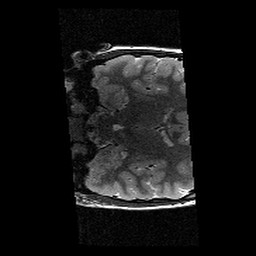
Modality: T2w
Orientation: coronal
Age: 10
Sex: female
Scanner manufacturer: siemens
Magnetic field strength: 3 T
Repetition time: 9.23 s
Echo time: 0.067 s